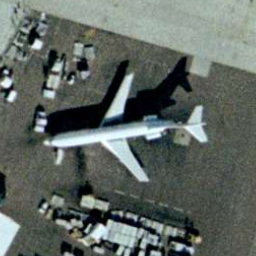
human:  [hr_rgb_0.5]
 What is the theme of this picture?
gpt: airport

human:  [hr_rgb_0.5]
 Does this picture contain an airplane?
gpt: yes

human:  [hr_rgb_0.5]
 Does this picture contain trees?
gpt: no

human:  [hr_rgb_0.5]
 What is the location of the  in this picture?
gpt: center